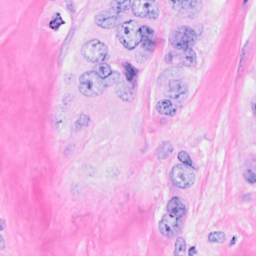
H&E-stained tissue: Breast